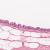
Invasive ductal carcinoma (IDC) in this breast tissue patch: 0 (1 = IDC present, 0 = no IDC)